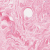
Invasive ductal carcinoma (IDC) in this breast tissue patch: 0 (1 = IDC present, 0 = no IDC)